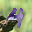
Label: 4